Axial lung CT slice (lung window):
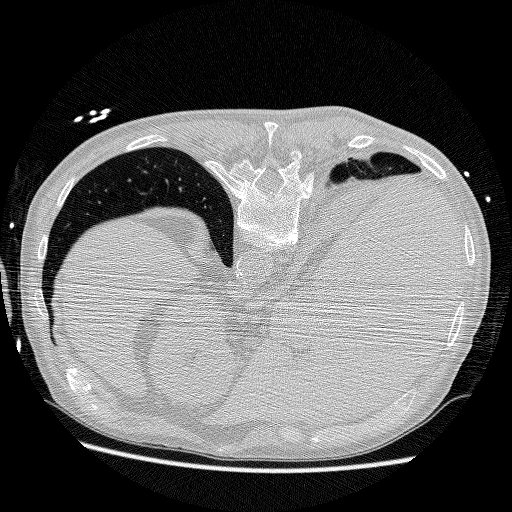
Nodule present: no